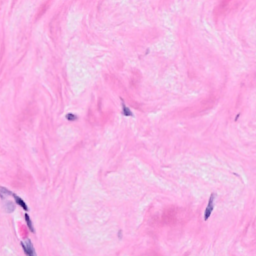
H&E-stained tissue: Breast